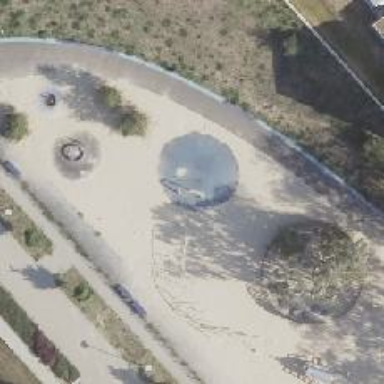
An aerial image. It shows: Playground featuring climbing frame.